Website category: book
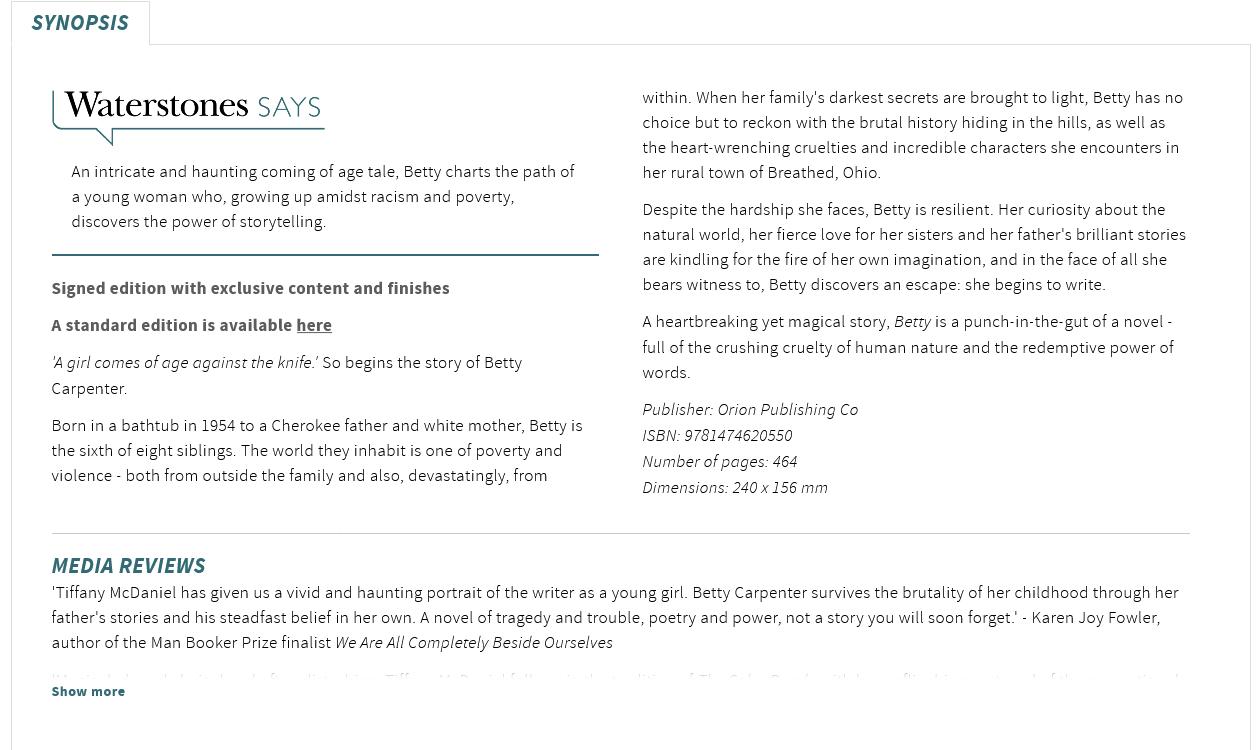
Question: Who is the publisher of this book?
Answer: Orion Publishing Co

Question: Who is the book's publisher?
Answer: Orion Publishing Co

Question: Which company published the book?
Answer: Orion Publishing Co

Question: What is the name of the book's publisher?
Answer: Orion Publishing Co

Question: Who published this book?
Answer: Orion Publishing Co

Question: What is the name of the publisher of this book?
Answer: Orion Publishing Co

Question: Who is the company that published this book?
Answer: Orion Publishing Co

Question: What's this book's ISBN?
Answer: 9781474620550

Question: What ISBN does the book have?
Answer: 9781474620550

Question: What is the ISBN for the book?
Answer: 9781474620550

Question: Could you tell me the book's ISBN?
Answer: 9781474620550

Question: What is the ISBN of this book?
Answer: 9781474620550

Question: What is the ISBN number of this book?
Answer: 9781474620550

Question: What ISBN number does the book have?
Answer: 9781474620550

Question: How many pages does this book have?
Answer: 464

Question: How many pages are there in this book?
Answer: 464

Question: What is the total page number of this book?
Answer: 464

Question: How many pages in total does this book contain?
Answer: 464

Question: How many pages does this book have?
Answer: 464

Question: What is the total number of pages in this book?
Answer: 464

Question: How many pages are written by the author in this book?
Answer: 464

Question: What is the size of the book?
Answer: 240 x 156 mm

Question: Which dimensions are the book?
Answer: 240 x 156 mm

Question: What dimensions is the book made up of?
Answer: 240 x 156 mm

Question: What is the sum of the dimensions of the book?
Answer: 240 x 156 mm

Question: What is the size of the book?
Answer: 240 x 156 mm

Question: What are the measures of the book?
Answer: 240 x 156 mm

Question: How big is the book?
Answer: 240 x 156 mm